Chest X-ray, AP view. Patient: 58 years old, sex M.
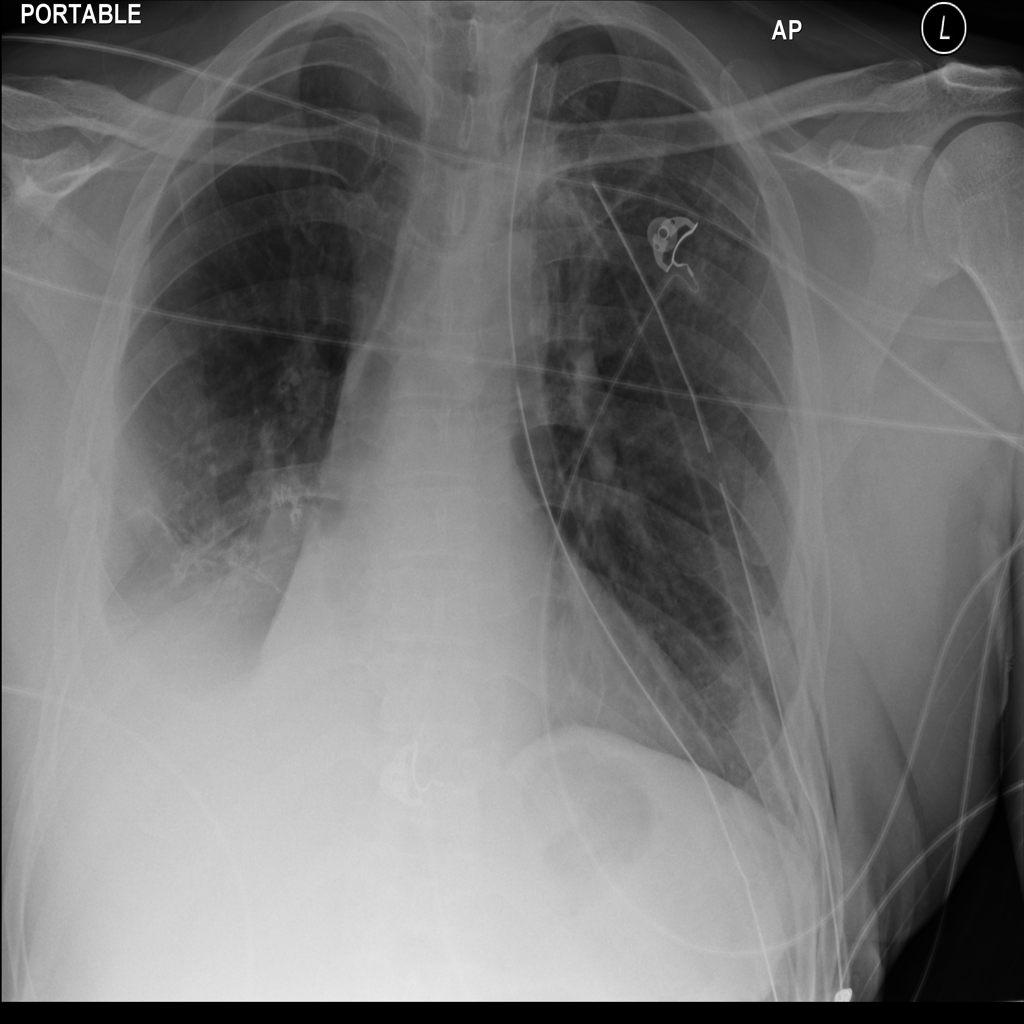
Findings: Nodule